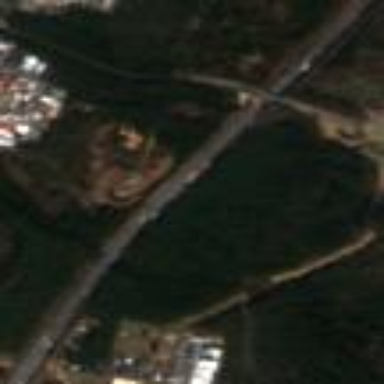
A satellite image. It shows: Motorway area.